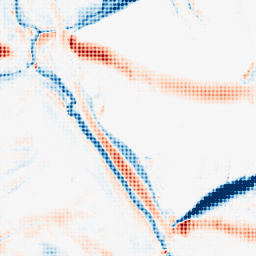
Category: morphological
Decomposition family: morphological_ellipse
Decomposition parameters: operation: average
width: 30
height: 10
Upsampling method: sinc_blackman
Upsampling parameters: scale: 4
kernel_size: 4
Upsampling scale: 4